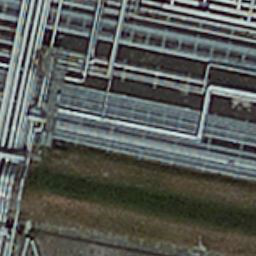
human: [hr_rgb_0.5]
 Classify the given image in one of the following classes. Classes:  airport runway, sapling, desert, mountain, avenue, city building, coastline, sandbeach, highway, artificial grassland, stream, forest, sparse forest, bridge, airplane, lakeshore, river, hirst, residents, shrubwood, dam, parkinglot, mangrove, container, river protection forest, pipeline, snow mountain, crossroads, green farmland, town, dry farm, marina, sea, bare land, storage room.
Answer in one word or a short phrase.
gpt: pipeline